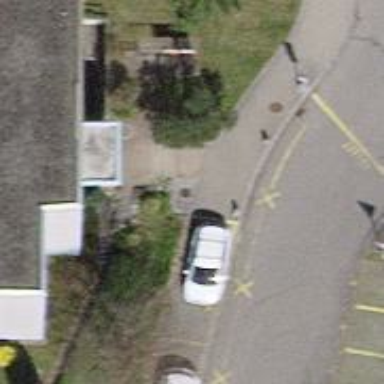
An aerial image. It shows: Kerb barrier.